Question: I have a custom list which can contain a CustomContentType. This is how i create a new item:
'''
//Create root folder
SPListItem rootItem = navigation.Items.Add();
SPContentType folderType = navigation.ContentTypes["ListLevel"];
rootItem[SPBuiltInFieldId.Title] = "root";
rootItem["ContentTypeId"] = folderType.Id;
rootItem.Update();
'''
The problem is, when I'm looking at my list after this I see that:

When I go to the list via a webbrowser and create the content type manually, everthing is fine. (Which means that the Title is "root" and not the ID).
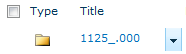
Answer: Thank you both for you answers!
The solution was a mixture of both answers. Additionally you have to reload the list:
'''
//Create root folder
SPListItem rootItem = navigation.Items.Add();
SPContentType contentType = navigation.ContentTypes["ListLevel"];
rootItem["ContentTypeId"] = contentType.Id;
rootItem["Title"] = "root";
rootItem.Update();
navigation.Update();
rootItem = navigation.GetItemById(rootItem.ID);
rootItem["Name"] = "root";
rootItem.Update();
'''